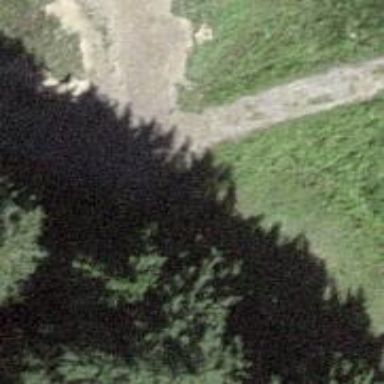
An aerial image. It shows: Bench.